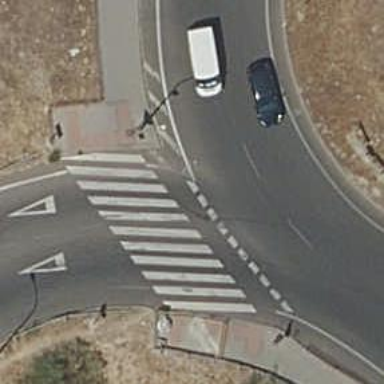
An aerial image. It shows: Road with "give way" sign.